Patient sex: M
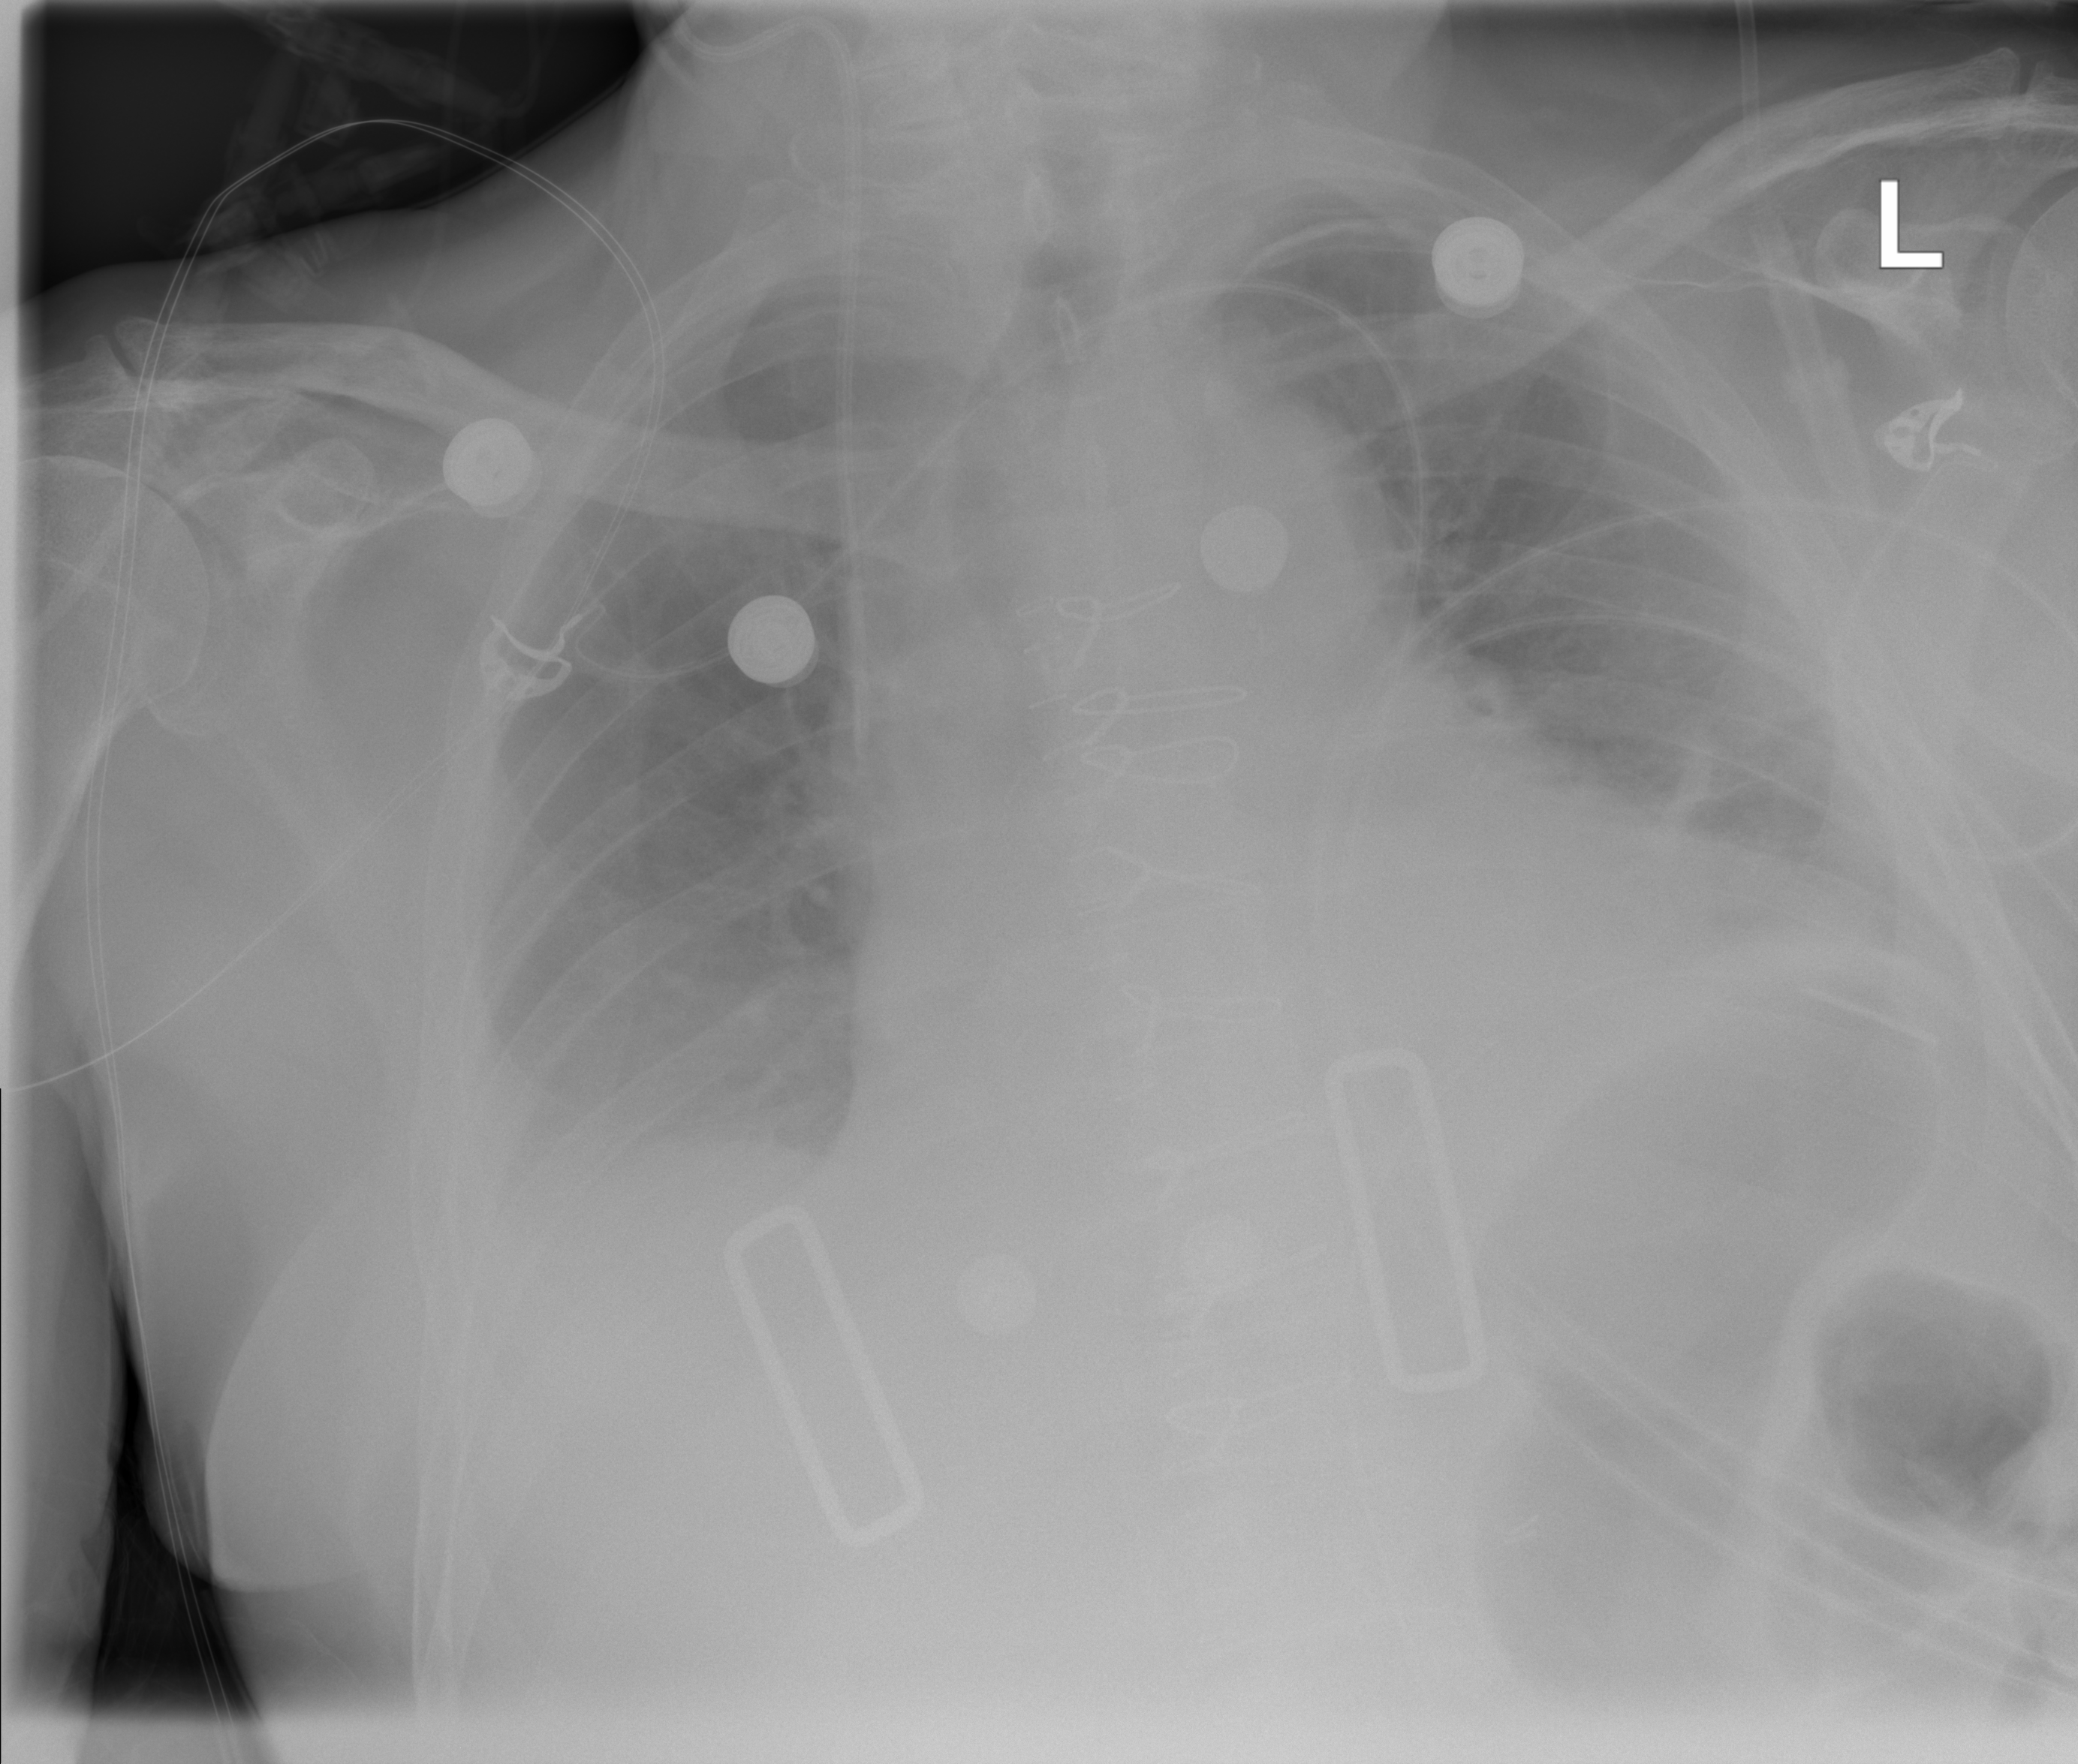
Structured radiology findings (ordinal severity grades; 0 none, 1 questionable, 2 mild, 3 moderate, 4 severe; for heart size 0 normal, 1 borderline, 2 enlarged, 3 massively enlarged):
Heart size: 2
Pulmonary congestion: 2
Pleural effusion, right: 3
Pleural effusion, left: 2
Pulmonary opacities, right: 0
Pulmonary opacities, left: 0
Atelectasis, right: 0
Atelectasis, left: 2